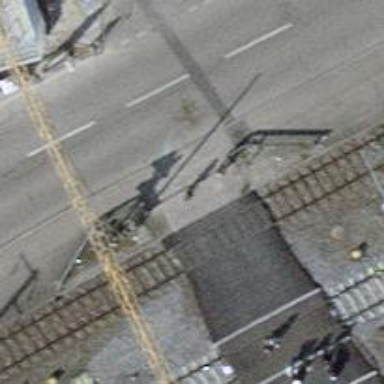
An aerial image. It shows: Lift gate barrier.